Question: I have a background image which has a hole into, so that we are able to see whats below it.
I place another image below background image, so that its visible through the hole. Now i need to drag that below image from the transparent hole.
Background image:

I am placing another image behind it using z-index and associating draggable with it. I want the below image to be draggable if i drag on the circular hole.
Currently it wont happen as i have associated draggable with another div which is behind and i am dragging on div above it. How can i make the drag event on above div get propagated to below div and it gets dragged?
I hope i am clear here.
my div's:
'''
<div class="container">
<div id="screen">
<img src="kailash.jpg" class="drag-image" id="draggable"/>
</div>
<div id="bg">
<img src="final.png"/>
</div>
</div>
'''
EDIT: Any other approach to achieve this can also be accepted.
Added the <URL> example
EDIT: Asad has given nice solution below, but it doesn't work in IE and Opera. Though this can be achieved by using trigger.
just add this code in Asad's solution:
'''
$("#bg").mousedown(function(event){
$("#draggable").trigger(event);
});
'''
and remove:
'''
pointer-events: none
'''
from CSS. you can find working example here(cross browser): <URL>.
Hope this helps some else too :)
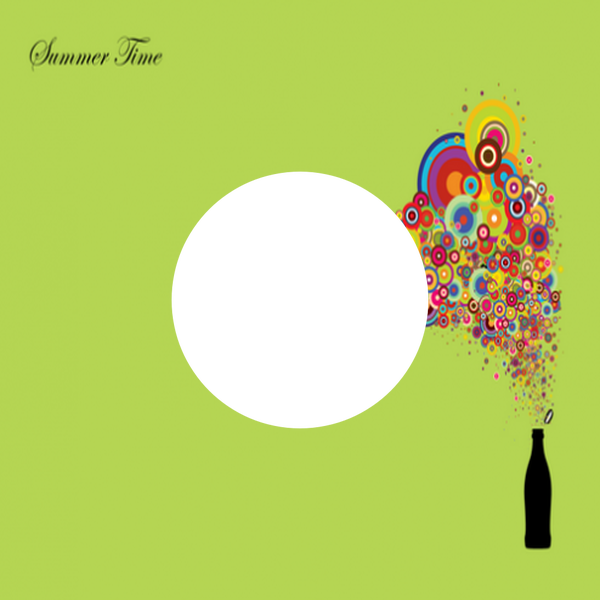
Answer: Here is a working <URL>. I have simply set 'pointer-events:none;' on the bg div and contained image.
EDIT: As kailash has pointed out below, my original suggestion is more browser compatible, so I am reposting it here for posterity:
'''
$('#bg').mousedown(function(ev) {
$('#screen').trigger(ev);
});
'''